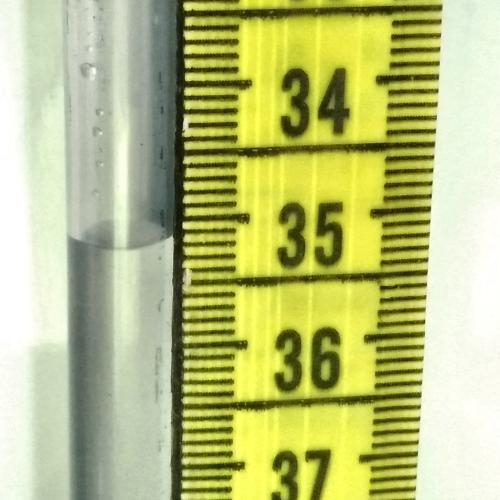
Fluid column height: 35.2 cm